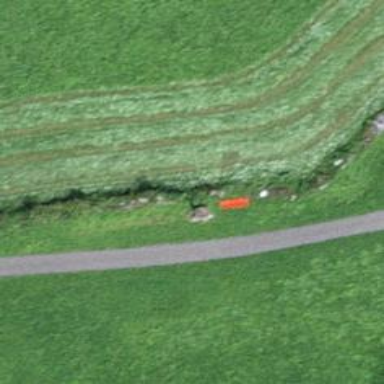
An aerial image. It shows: Bench for seating.